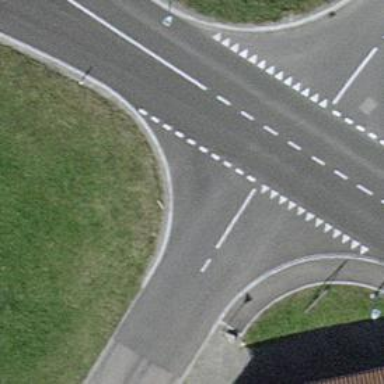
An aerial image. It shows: Road with "give way" sign.